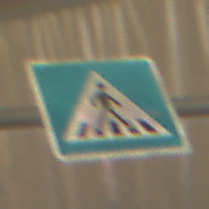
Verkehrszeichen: FussgaengerueberwegLinks
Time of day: MorningAfternoon
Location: Roofed (Special)
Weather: NotSpecified
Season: NotSpecified
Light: Artificial